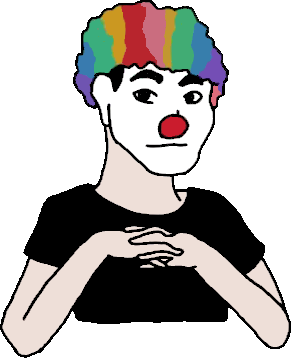
Label: 5_Abusive_Wife